Question: I am using the tabs of code
'''
<div class="row tabs-home" >
<dl class="tabs text-center " data-tab data-options="deep_linking:true">
<dd><a href="#panel0">CRS</a></dd>
...
<dd><a href="#panel5">Solucoes Marketing</a></dd>
</dl>
'''
have a header with "position: fixed", and clicking on the tab scroll occurs [IMAGE 2], but is below the header.
it is necessary to click on the tab there is an offset header [IMAGE 3]
[
I tried changing the foundation.tab.js.
and added the line 207 from foundation.tab.js
'''
if (settings.deep_linking) {
if (settings.scroll_to_content) {
// retain current hash to scroll to content
go_to_hash(location_hash || target_hash);
if (location_hash == undefined || location_hash == target_hash) {
tab.parent()[0].scrollIntoView();
tab.parent()[0].animate({ scrollTop: $('#tab-fixed').offset().top + 200 });
} else {
S(target_hash)[0].scrollIntoView();
}
} else {
// prefix the hashes so that the browser doesn't scroll down
if (location_hash != undefined) {
go_to_hash('fndtn-' + location_hash.replace('#', ''));
} else {
go_to_hash('fndtn-' + target_hash.replace('#', ''));
}
}
}
'''
this
'''
tab.parent()[0].animate({ scrollTop: $('#tab-fixed').offset().top + 200 });
'''
How do I when click, the scroll has an offset of the header?
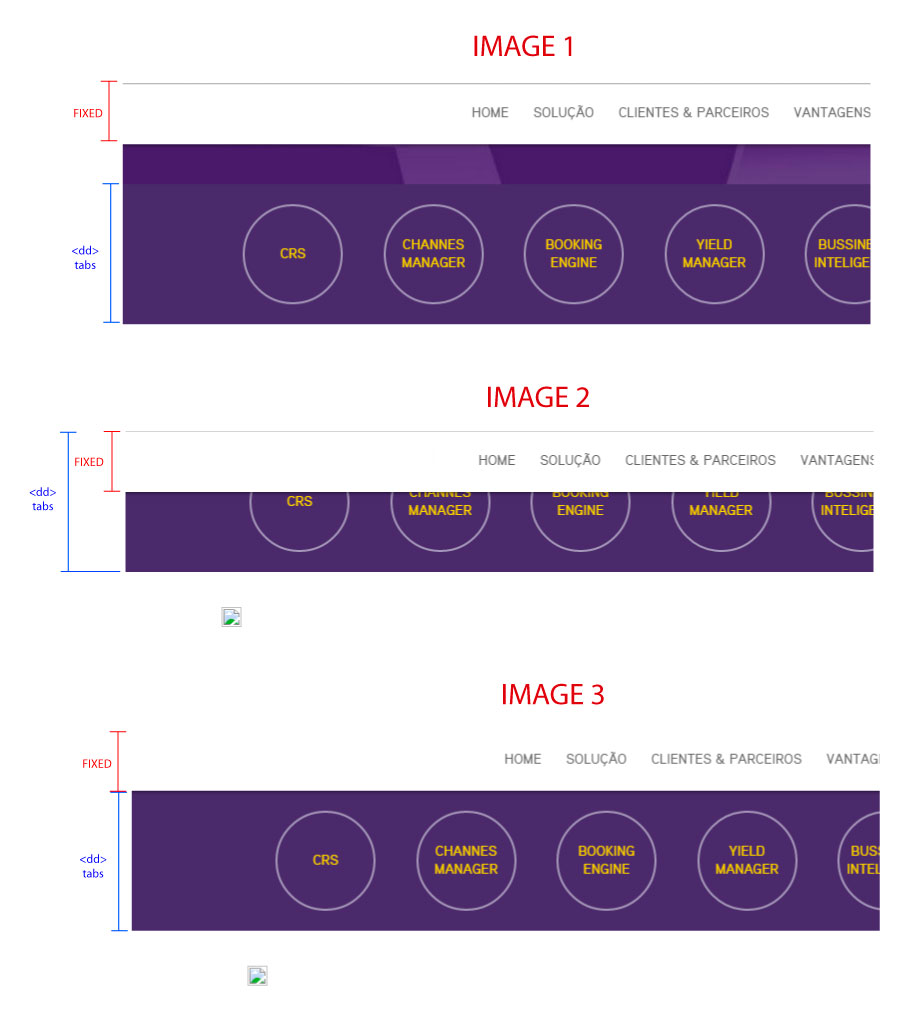
Answer: Ok, i resolve this situation with um scrolltop in jquery and remove thhis deep_link
'''
//SCROLL TAB
$(document).ready(function(){
$('#tab-fixed').on('click', function(){
$('html,body').animate({scrollTop: $(this).offset().top - 190}, 500);
});
});
'''
HTML
'''
<section id="tab-fixed" class="clearfix">
<div id="line-tabs" class="clearfix">
<div class="row tabs-home" >
<dl class="tabs text-center " data-tab>
<dd><a href="#crs-panel1">CRS</a></dd>
...
<dd><a href="#crs-panel3">Solucoes Marketing</a></dd>
</dl>
</div>
</div>
'''